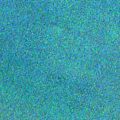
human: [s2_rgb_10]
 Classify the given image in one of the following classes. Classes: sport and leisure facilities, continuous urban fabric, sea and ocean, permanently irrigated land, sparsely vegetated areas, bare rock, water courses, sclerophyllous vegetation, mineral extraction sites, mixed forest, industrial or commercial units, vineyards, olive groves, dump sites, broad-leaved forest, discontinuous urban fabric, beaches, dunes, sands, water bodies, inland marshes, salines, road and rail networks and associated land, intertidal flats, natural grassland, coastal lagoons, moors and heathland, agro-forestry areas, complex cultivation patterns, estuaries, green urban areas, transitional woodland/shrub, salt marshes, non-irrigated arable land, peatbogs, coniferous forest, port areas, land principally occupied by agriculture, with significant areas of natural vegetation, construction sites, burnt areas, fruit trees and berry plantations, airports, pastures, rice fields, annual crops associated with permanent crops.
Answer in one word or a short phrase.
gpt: sea and ocean